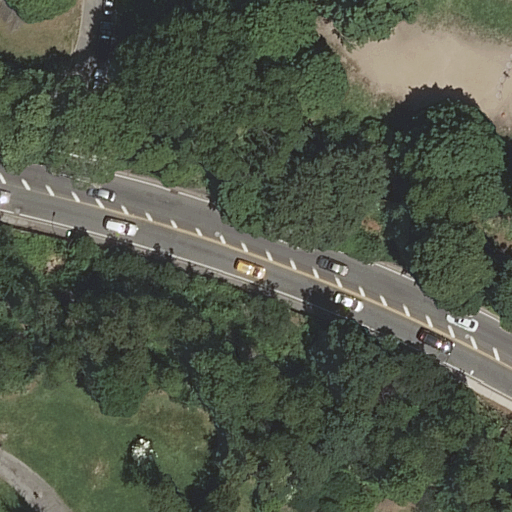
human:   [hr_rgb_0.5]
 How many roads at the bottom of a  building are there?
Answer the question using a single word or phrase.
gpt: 0

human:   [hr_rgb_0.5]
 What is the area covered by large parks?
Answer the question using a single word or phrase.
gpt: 10631m2

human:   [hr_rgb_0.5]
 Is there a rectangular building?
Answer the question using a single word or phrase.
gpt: no

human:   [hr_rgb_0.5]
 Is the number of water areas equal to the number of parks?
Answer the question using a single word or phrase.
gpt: no

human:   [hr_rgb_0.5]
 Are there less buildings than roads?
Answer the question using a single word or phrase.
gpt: yes

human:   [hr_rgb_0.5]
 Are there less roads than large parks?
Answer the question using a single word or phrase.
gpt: no

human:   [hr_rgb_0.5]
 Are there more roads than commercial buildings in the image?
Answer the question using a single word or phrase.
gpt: yes

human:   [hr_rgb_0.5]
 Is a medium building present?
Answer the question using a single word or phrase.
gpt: no

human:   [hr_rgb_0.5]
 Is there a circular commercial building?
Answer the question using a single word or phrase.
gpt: no

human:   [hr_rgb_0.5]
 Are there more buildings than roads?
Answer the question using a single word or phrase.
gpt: no

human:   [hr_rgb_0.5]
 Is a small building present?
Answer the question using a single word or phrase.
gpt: no

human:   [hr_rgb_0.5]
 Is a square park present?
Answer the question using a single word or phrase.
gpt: no

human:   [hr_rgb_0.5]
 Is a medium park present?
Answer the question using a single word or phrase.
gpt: no

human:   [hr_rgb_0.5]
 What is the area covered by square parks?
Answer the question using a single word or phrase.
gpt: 0m2

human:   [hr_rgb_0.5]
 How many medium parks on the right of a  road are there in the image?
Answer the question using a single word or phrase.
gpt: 0

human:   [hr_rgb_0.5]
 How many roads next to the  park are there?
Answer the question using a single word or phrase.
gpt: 3

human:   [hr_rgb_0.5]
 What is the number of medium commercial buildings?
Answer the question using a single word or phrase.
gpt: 0

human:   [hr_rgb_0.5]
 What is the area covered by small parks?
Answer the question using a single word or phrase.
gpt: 0m2

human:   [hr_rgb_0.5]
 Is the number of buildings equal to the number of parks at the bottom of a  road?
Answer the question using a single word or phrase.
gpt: no

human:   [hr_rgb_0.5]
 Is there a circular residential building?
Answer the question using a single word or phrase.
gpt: no

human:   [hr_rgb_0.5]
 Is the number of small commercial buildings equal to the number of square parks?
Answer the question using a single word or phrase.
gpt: yes

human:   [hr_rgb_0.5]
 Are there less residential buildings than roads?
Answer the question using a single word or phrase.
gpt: yes

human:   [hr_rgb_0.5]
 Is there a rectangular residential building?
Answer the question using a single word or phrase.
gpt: no

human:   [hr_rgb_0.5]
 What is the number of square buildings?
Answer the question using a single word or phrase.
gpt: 0

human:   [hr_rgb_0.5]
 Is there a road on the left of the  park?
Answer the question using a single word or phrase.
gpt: yes

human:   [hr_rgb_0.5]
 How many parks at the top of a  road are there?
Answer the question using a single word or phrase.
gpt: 0

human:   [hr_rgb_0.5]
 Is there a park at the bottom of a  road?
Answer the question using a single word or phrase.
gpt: yes

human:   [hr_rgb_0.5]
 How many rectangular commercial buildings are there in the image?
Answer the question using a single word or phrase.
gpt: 0

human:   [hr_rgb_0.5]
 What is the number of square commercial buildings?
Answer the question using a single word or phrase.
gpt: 0

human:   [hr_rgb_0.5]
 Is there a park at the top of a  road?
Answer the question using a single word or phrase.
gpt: no

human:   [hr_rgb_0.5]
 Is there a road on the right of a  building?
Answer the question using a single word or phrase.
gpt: no

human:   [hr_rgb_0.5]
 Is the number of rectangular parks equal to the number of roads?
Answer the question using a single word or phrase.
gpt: no

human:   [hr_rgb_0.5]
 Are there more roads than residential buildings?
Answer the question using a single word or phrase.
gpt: yes

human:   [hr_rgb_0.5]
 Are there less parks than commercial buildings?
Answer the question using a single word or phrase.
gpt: no

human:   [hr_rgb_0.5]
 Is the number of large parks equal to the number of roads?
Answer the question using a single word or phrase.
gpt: no

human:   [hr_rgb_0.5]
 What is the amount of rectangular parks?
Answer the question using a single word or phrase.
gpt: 1